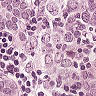
Metastatic tissue present: yes